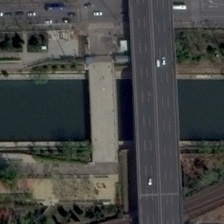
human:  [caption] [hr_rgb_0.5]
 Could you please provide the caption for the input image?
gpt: two bridges are on a river with green trees in two sides of it .

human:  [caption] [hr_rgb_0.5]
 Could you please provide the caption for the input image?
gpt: there is a straight bridge stretch across the wide river .

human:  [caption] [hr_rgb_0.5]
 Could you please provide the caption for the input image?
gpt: there is a straight bridge stretch across the wide river .

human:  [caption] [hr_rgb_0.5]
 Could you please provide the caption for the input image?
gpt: two bridges are on a river with green trees in two sides of it .

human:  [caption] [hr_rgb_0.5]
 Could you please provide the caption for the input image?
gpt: two bridges are on a river with green trees in two sides of it .